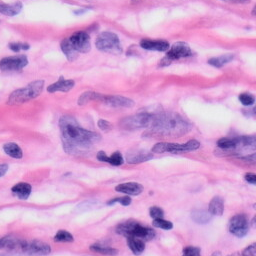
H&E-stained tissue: Skin